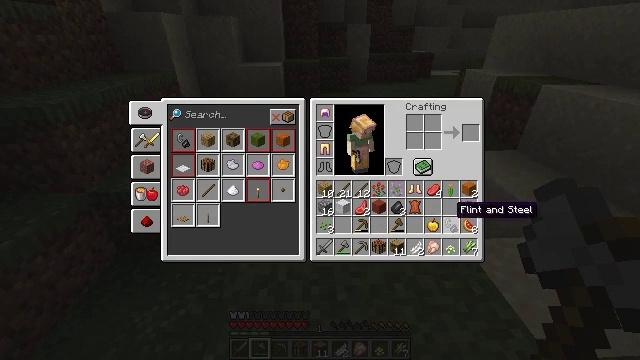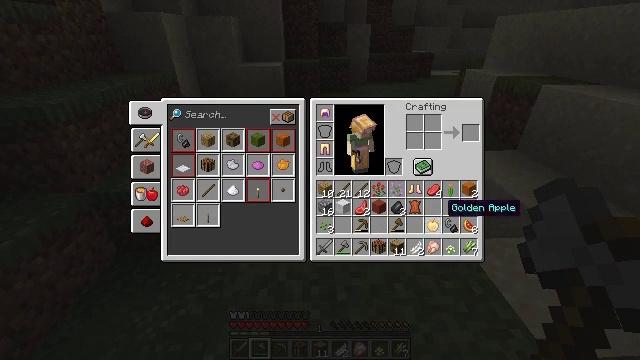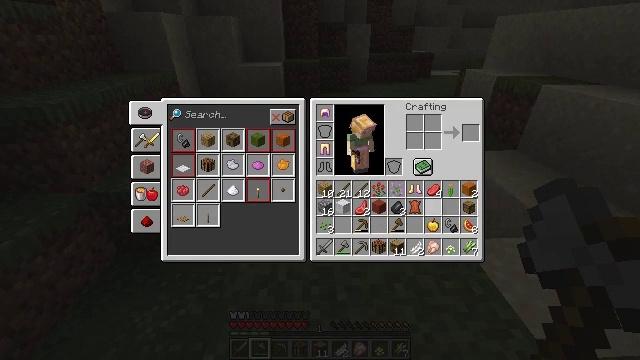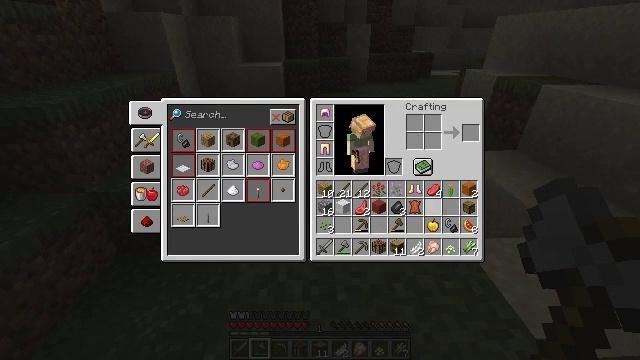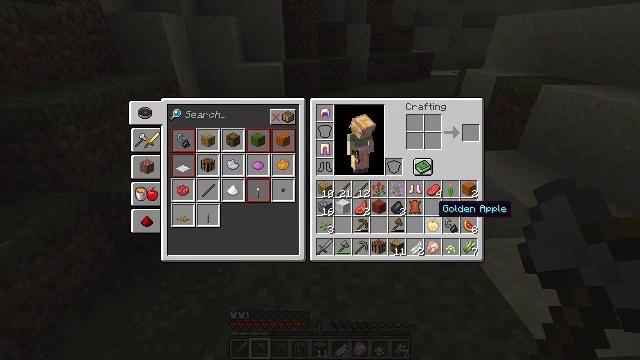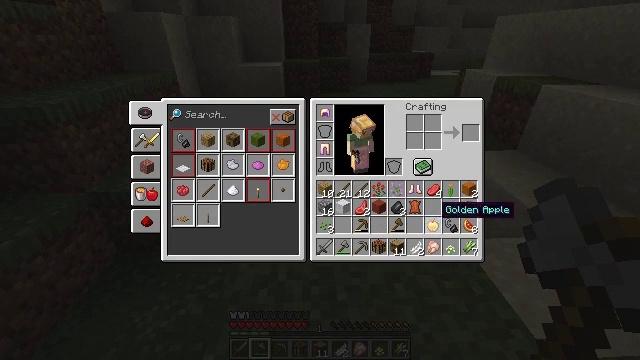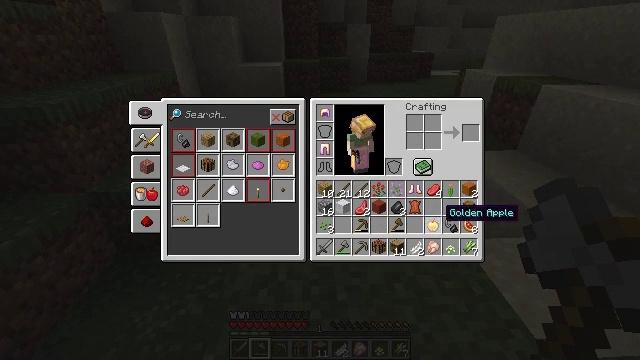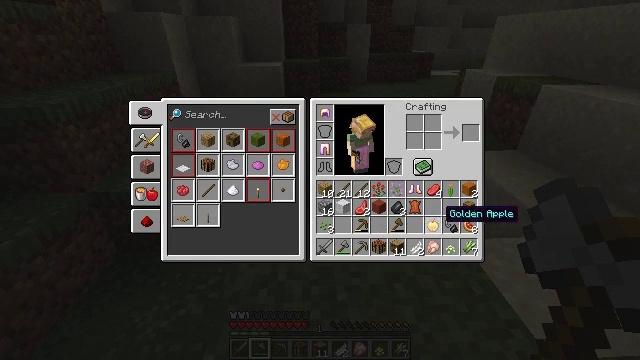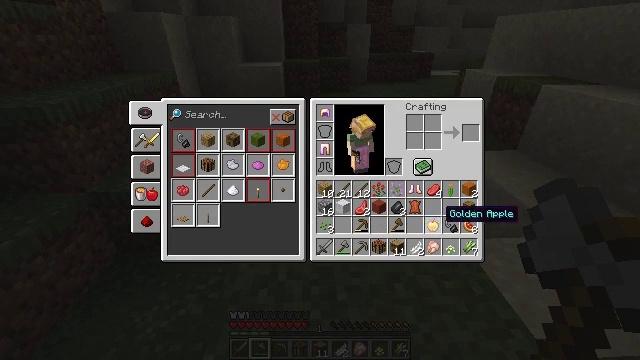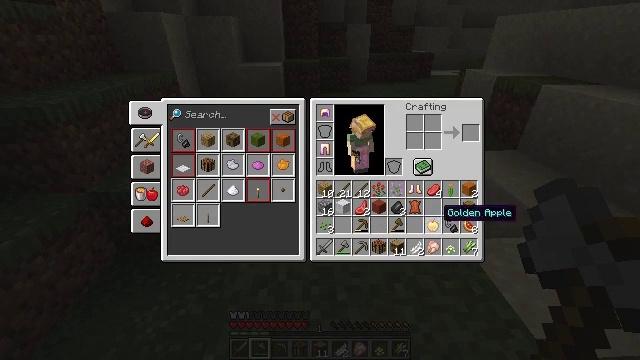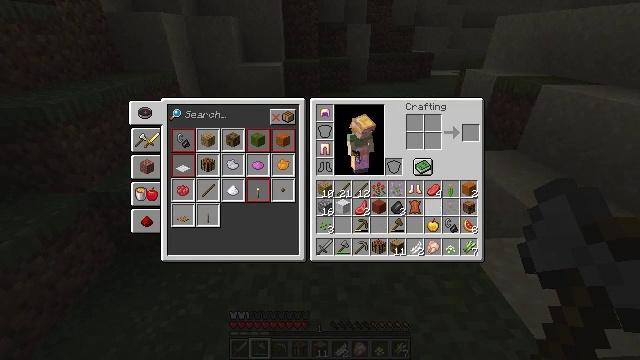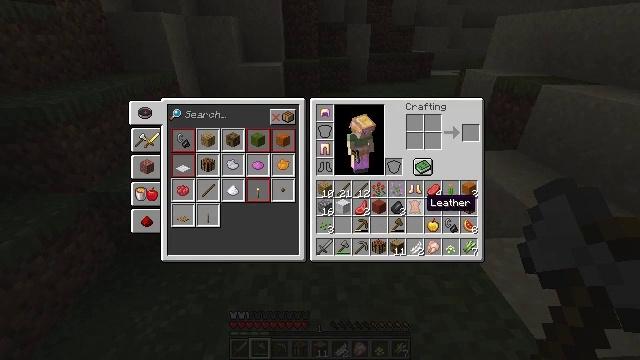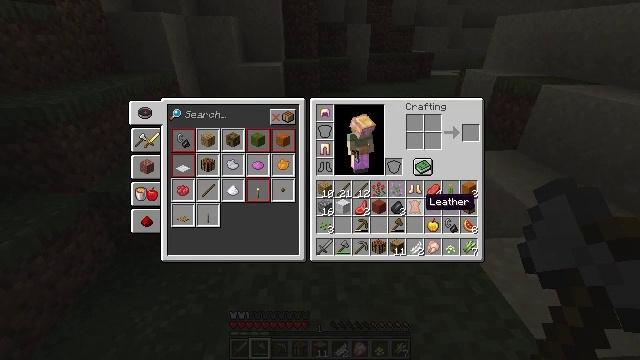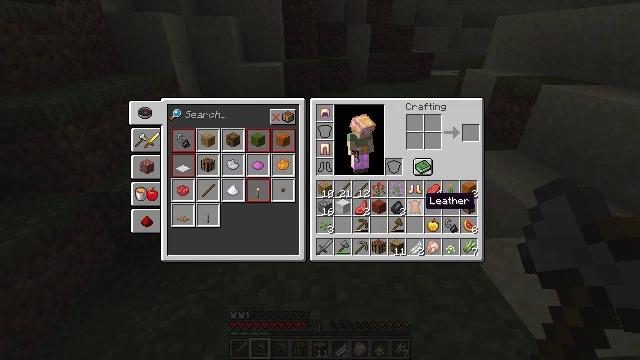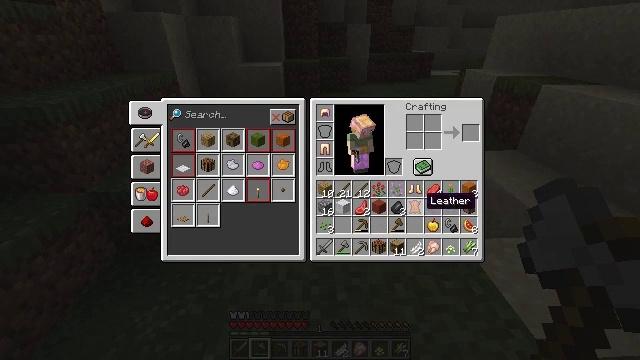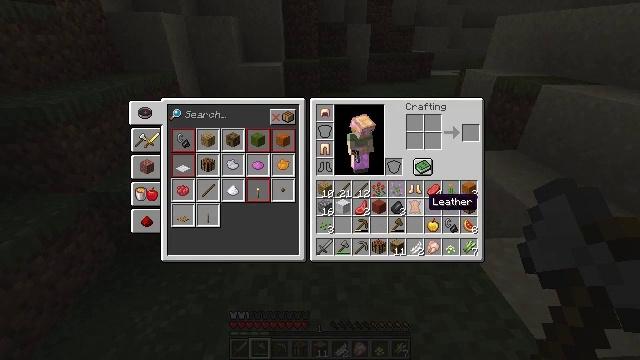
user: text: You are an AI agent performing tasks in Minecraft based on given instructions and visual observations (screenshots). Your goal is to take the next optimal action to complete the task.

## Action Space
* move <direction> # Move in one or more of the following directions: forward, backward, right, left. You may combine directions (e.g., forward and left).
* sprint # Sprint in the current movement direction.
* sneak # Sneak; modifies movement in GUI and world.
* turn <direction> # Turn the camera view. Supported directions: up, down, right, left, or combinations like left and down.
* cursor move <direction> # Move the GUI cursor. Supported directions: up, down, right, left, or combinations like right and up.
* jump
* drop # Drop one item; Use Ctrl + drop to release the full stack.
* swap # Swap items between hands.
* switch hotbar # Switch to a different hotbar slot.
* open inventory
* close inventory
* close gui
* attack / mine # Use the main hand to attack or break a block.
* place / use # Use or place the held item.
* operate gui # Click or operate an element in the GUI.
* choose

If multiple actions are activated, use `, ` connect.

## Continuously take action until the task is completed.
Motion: motion action
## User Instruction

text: Gather sand from the desert.
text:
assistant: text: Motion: cursor move left
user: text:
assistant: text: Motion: cursor move left
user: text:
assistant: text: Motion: no_op
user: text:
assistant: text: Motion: no_op
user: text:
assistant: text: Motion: no_op
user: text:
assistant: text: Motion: no_op
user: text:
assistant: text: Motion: no_op
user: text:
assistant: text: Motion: no_op
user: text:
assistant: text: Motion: no_op
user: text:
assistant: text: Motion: cursor move left and up
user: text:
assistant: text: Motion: no_op
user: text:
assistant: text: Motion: no_op
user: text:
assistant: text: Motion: no_op
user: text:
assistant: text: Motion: no_op
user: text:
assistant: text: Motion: no_op
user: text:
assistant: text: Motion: no_op
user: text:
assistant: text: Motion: no_op
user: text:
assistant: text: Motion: cursor move up
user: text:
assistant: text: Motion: no_op
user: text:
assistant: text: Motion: no_op
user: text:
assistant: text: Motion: no_op
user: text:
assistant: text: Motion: operate gui
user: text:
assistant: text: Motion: operate gui
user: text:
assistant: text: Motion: no_op
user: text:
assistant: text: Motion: cursor move left
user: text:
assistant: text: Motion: cursor move left
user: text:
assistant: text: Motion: cursor move left
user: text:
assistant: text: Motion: cursor move left
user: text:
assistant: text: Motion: no_op
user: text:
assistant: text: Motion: no_op